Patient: sex M, age 70
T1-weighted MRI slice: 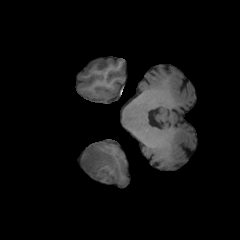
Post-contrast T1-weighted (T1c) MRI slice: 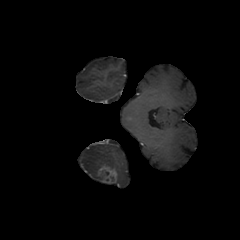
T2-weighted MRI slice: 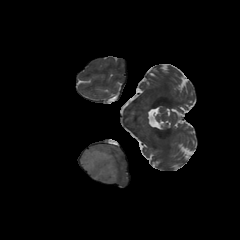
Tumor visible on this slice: yes
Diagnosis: Glioblastoma, IDH-wildtype
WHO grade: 4